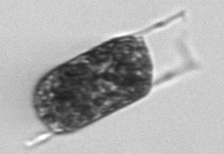
Label: Hemiaulus